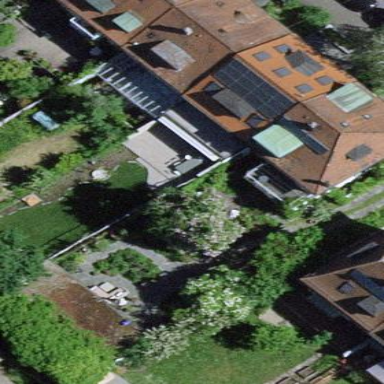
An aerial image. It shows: Terrace building.